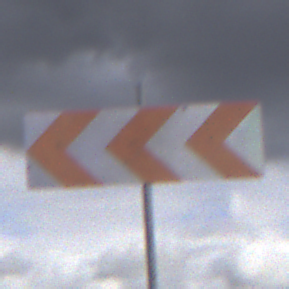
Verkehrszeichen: RichtungstafelnInKurvenGrossRechts
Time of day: MorningAfternoon
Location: Outdoor (Suburban)
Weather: PartlyCloudy
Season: NotSpecified
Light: Natural